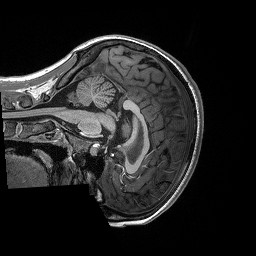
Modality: T1w
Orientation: sagittal
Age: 19
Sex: female
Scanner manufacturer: siemens
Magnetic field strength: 3 T
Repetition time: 2.3 s
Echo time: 0.00298 s